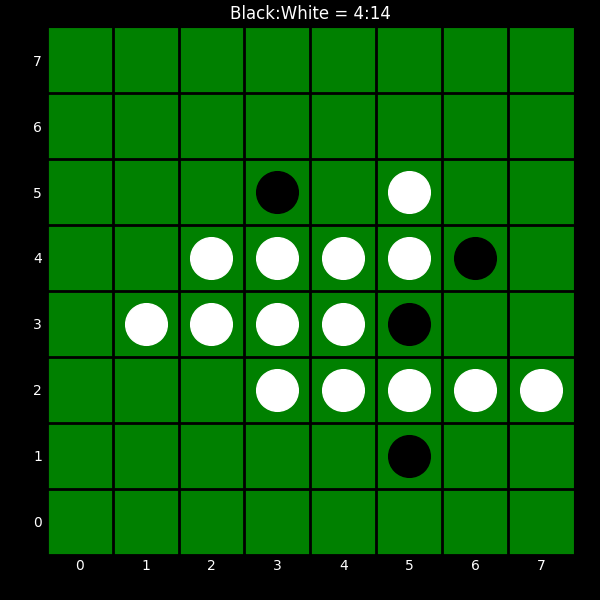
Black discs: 4
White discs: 14